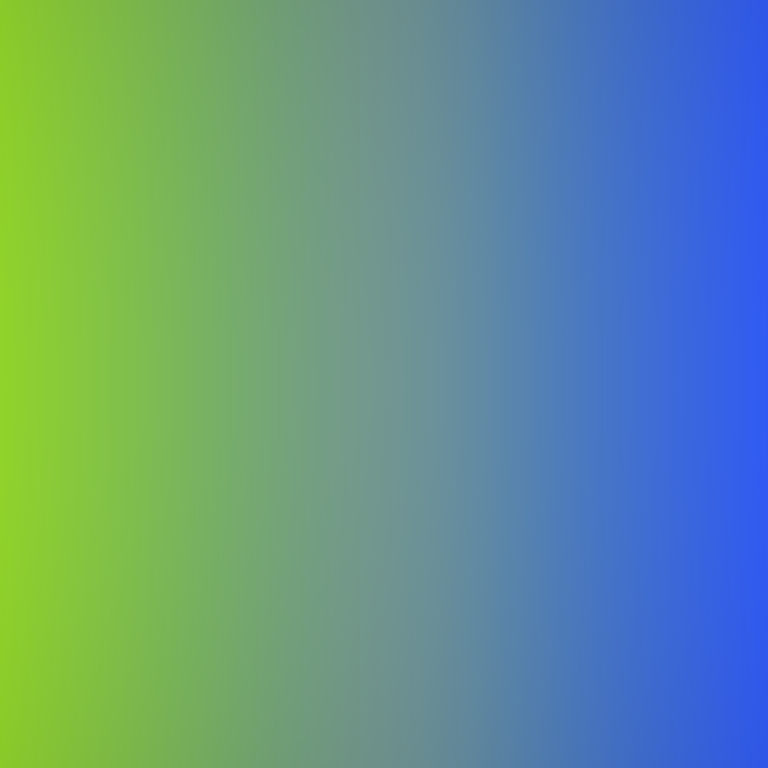
Abstract light effect, smooth gradient from vibrant green to deep blue, calm atmosphere, soft blend, no room, no furniture, no objects.